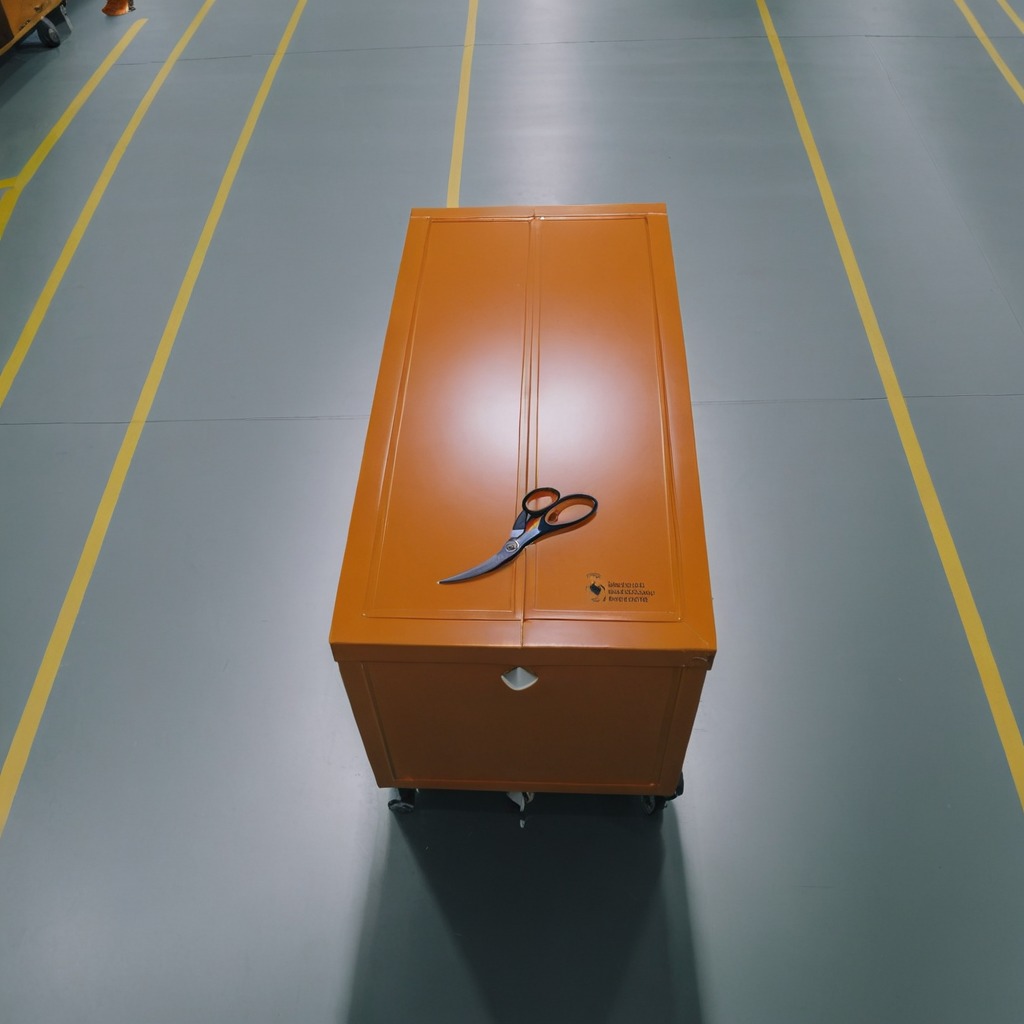
A scissor is lying on the toolbox surface in an airplane hangar workshop 8K.